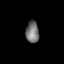
Tissue: prostate
Cell type: Fibroblasts
Senescence score: 0.687
Nuclear area (px): 281
Mean DAPI intensity: 114.619